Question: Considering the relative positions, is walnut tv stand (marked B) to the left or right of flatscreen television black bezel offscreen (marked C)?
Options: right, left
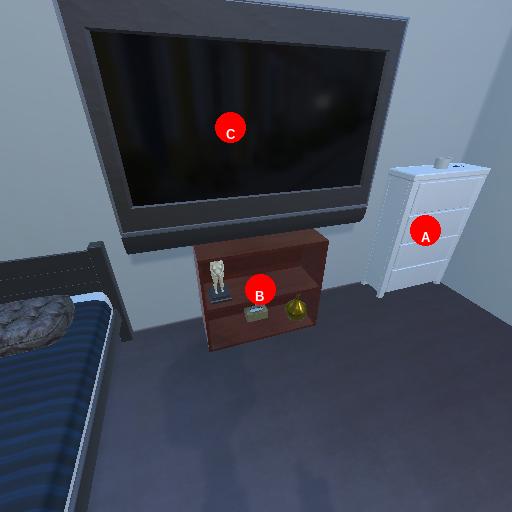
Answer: right